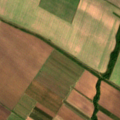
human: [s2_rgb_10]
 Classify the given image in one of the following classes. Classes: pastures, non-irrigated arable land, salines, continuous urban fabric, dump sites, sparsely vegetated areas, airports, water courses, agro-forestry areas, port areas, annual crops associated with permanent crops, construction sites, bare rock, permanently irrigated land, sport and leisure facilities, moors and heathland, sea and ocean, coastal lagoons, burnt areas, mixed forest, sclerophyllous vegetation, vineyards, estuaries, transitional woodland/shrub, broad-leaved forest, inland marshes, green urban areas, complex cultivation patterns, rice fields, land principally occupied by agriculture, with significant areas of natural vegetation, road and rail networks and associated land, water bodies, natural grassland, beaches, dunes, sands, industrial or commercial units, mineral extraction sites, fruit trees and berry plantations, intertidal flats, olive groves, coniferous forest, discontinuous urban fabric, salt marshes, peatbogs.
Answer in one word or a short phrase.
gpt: non-irrigated arable land, land principally occupied by agriculture, with significant areas of natural vegetation